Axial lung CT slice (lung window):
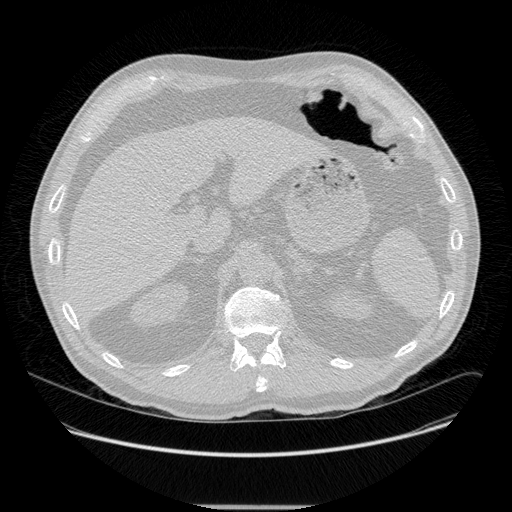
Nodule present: no